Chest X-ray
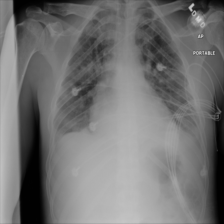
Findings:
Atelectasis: negative
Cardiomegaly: negative
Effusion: negative
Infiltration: negative
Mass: negative
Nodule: negative
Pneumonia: negative
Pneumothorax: negative
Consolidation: negative
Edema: negative
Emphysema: negative
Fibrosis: negative
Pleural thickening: negative
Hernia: negative